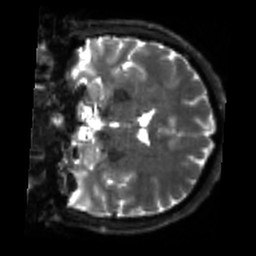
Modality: sbref
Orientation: coronal
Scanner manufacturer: siemens
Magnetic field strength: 3 T
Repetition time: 4 s
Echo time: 0.0594 s